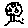
Label: tree